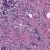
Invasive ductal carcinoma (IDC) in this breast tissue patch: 1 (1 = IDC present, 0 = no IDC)